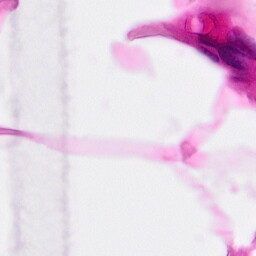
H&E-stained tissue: Pancreatic